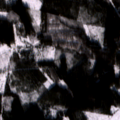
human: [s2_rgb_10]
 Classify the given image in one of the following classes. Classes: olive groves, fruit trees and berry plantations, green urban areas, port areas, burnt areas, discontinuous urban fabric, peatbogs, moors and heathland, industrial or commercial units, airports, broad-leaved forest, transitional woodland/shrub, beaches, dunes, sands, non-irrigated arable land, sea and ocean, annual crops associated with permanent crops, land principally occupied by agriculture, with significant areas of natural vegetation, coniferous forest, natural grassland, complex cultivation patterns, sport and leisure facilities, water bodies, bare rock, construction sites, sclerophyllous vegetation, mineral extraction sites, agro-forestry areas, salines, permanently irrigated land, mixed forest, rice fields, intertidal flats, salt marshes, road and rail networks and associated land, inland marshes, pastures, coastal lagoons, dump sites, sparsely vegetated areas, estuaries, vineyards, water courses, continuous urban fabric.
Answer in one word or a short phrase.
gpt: broad-leaved forest, coniferous forest, mixed forest